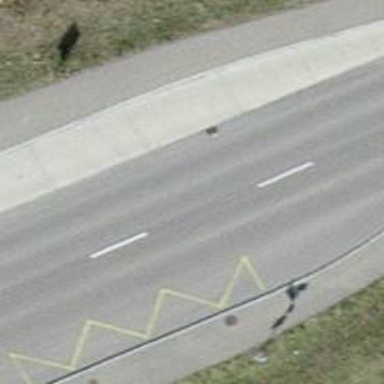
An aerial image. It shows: Bus stop with designated public transport stop position.